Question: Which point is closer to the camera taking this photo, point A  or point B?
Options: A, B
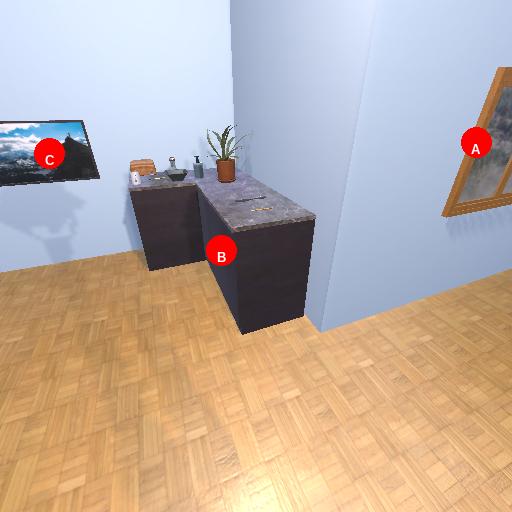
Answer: A